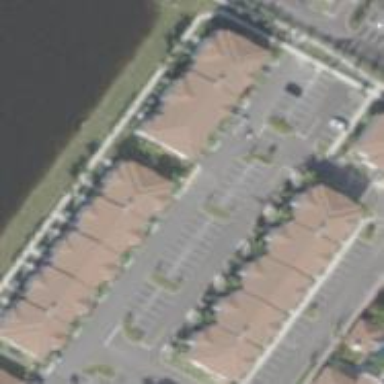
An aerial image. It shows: View of apartment building.